Interaction volume radius: 5 \u00c5
Interaction volume height: 20 \u00c5
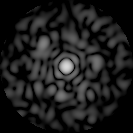
Disorder parameter: 0.8098